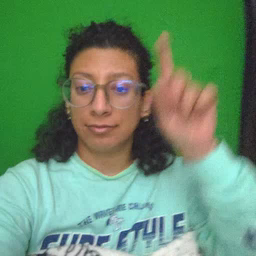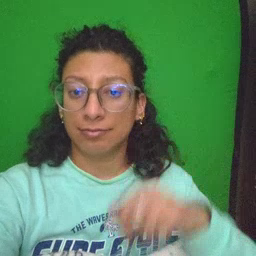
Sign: same